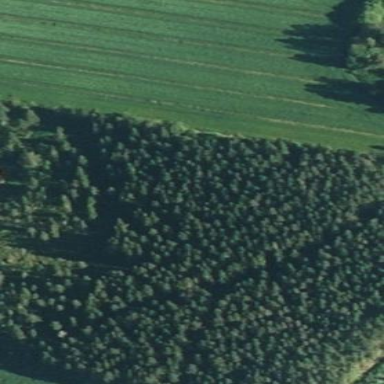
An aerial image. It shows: Forest area.